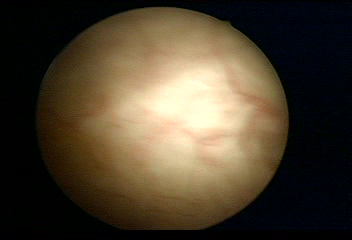
Modality: WLC
Class: Normal mucosa
Bladder cancer association: No